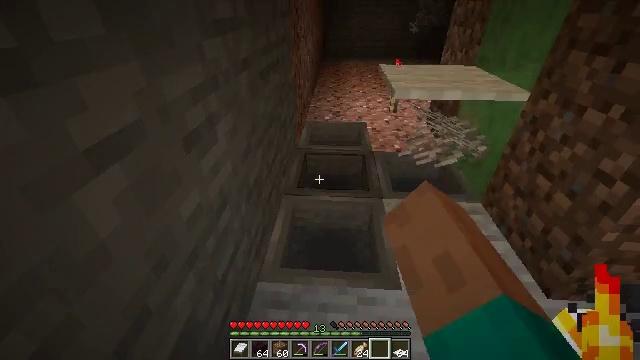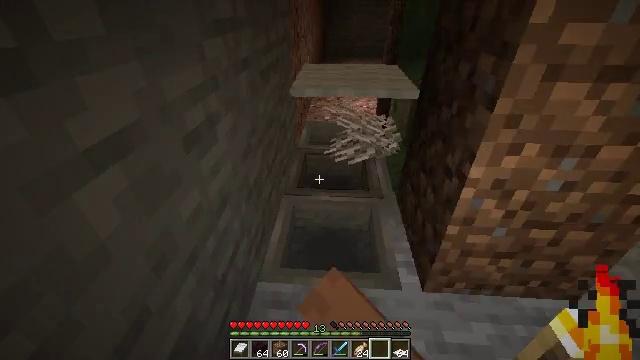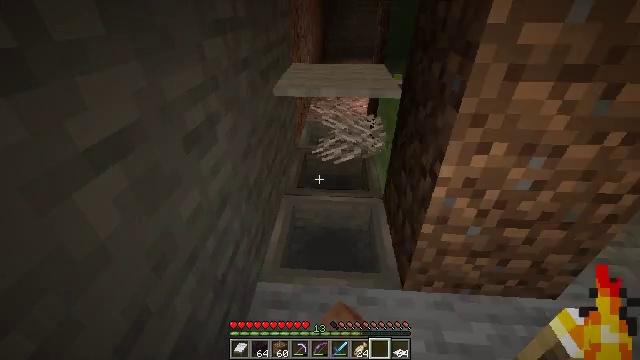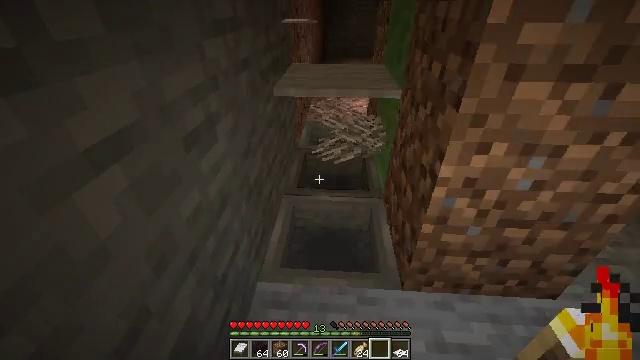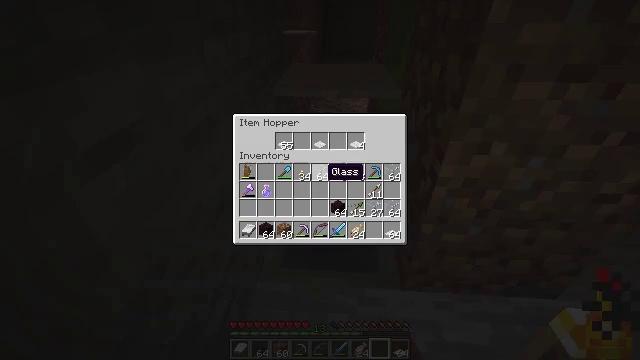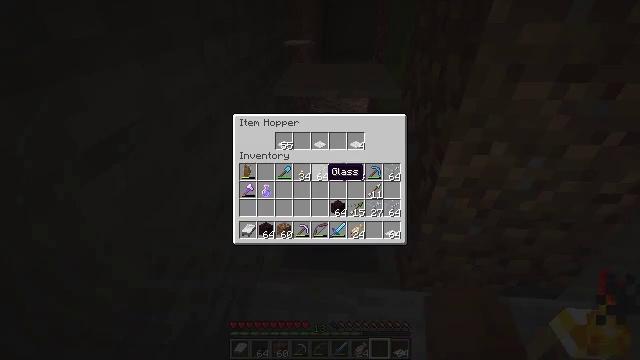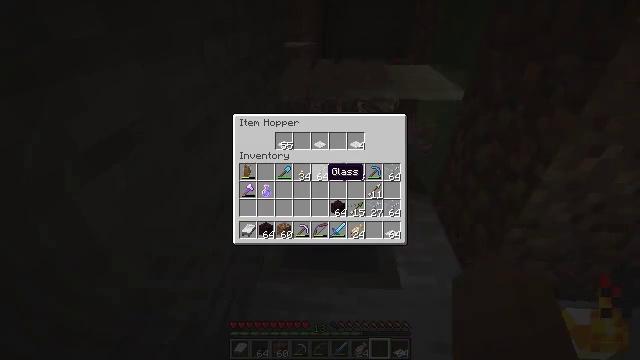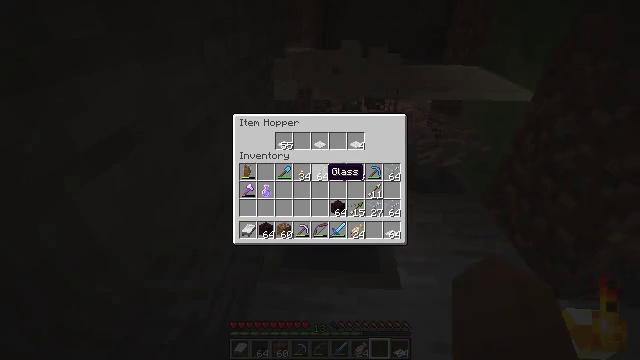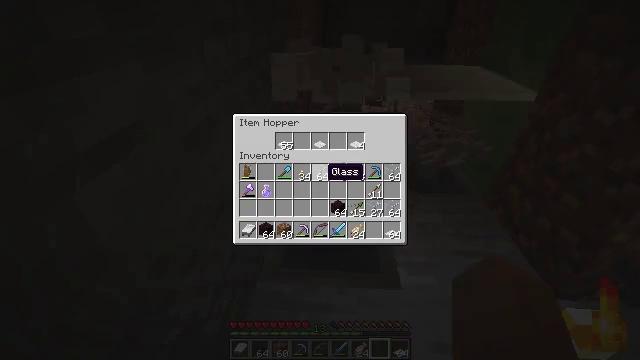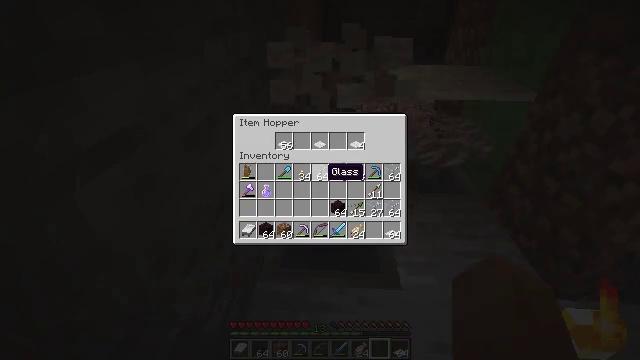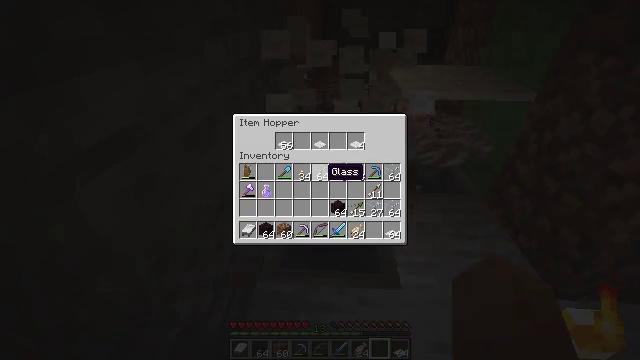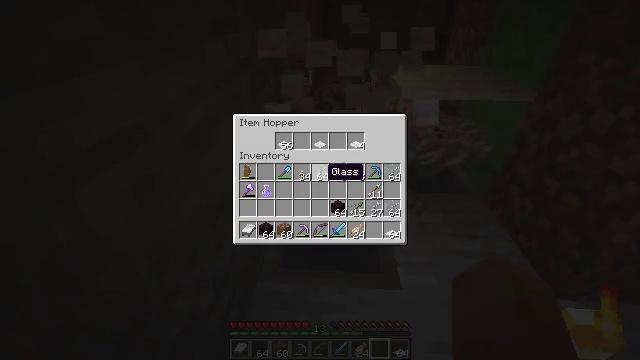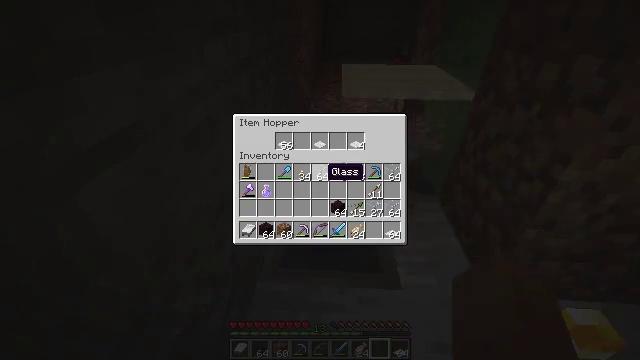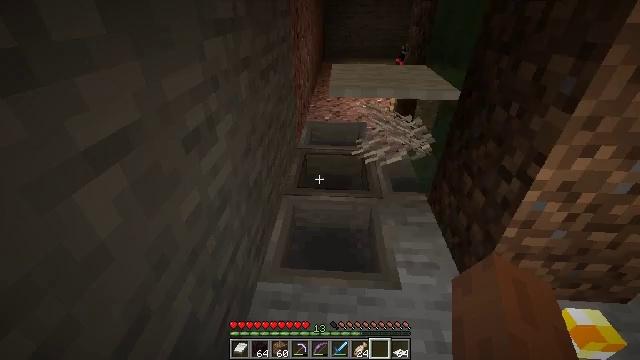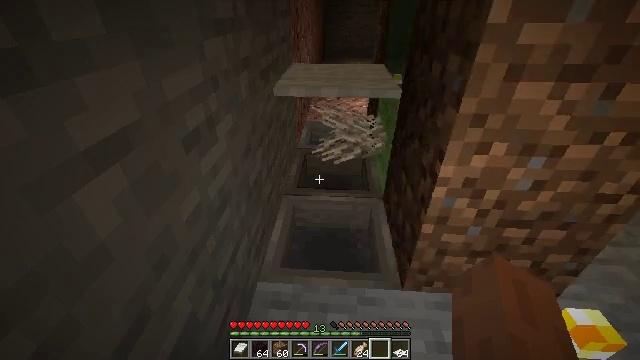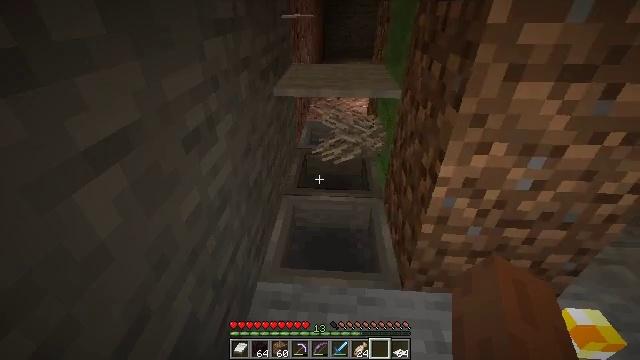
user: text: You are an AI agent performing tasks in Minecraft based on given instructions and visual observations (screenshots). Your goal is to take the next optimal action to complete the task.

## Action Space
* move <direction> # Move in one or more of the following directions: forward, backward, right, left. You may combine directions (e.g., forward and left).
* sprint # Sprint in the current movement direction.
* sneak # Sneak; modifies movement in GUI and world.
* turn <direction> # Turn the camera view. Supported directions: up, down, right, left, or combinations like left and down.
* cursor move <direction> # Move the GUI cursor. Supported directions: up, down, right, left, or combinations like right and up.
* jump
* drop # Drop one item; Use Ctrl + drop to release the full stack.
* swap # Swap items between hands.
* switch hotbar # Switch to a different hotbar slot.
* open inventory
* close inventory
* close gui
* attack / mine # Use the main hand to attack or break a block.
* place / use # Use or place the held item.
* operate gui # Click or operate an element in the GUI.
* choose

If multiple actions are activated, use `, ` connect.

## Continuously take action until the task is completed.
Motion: motion action
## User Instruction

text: Collect the shulker box to move it.
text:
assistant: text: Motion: use / place
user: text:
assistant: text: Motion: no_op
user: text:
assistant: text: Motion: no_op
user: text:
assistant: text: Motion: no_op
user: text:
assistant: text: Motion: no_op
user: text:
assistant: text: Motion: no_op
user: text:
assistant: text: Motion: no_op
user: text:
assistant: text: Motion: no_op
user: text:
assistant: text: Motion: no_op
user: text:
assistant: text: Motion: no_op
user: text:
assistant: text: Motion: no_op
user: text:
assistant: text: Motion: no_op
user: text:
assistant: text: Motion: close inventory
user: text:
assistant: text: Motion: close inventory
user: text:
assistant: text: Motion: close inventory
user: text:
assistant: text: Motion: turn up
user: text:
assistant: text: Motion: turn up
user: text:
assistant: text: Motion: turn up
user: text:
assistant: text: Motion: no_op
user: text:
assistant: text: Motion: no_op
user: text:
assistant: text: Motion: no_op
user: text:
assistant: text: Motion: no_op
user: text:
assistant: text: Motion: no_op
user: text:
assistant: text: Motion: no_op
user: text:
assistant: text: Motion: use / place
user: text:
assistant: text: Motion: use / place
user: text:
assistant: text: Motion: no_op
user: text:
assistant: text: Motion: no_op
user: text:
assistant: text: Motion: no_op
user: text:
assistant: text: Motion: open gui